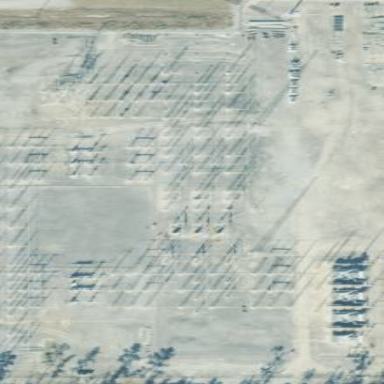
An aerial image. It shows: Fenced power substation at the transmission level.